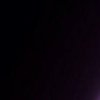
Label: space